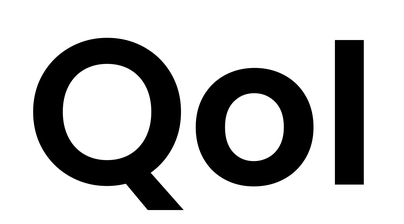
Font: Poppins-SemiBold